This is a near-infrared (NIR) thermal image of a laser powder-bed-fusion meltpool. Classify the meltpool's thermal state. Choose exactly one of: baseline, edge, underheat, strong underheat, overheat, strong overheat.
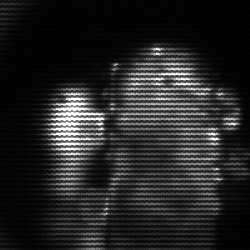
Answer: strong underheat